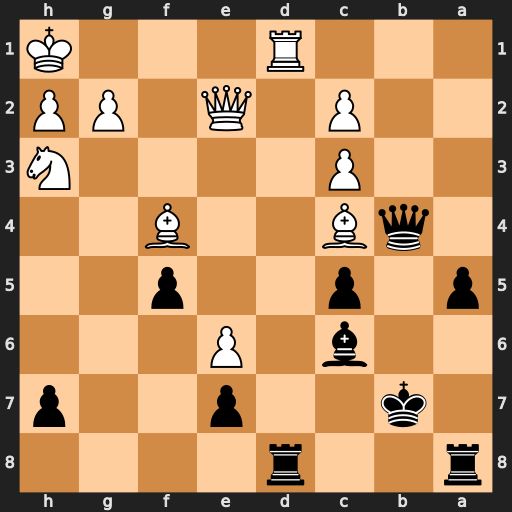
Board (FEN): r2r4/1k2p2p/2b1P3/p1p2p2/1qB2B2/2P4N/2P1Q1PP/3R3K
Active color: b
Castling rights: -
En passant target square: -
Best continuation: Rxd1+ Qxd1 Qxc4